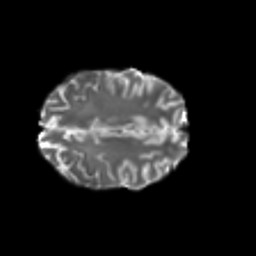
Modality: T2w
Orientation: axial
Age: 18
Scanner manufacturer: philips
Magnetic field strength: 3 T
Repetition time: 8.6 s
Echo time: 0.127 s